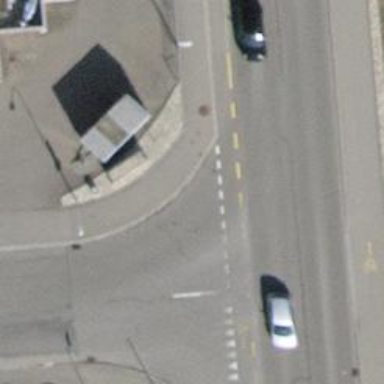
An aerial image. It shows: Asphalt sidewalk along the footway.